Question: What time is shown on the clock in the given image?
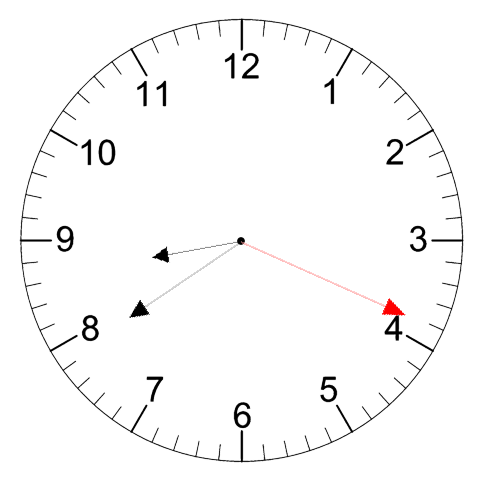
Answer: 08:39:19